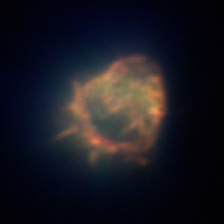
Taxon: Ciliates
Group: Other